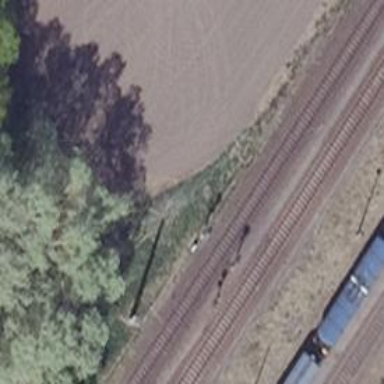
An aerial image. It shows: Railway signal.